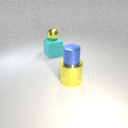
large cyan rubber cube to the left of large yellow metal cylinder